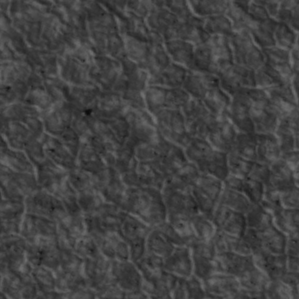
Label: non_frost